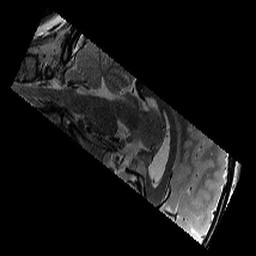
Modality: T2w
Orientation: sagittal
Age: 10
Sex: female
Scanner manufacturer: siemens
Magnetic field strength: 3 T
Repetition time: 9.23 s
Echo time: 0.067 s